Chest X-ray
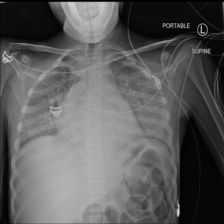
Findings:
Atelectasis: negative
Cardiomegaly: negative
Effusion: negative
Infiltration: negative
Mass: negative
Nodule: negative
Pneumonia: negative
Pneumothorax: negative
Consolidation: negative
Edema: negative
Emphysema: negative
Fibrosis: negative
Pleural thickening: negative
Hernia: negative